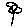
Label: flower